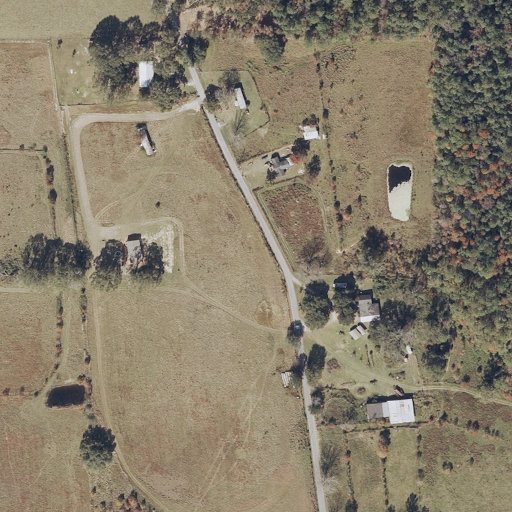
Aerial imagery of cliff(s) in Mississippi named Yellow Bluff containing pasture, open development, evergreen forest, woody wetlands, mixed forest, and medium intensity development